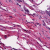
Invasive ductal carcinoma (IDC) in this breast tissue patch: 1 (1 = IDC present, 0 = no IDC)